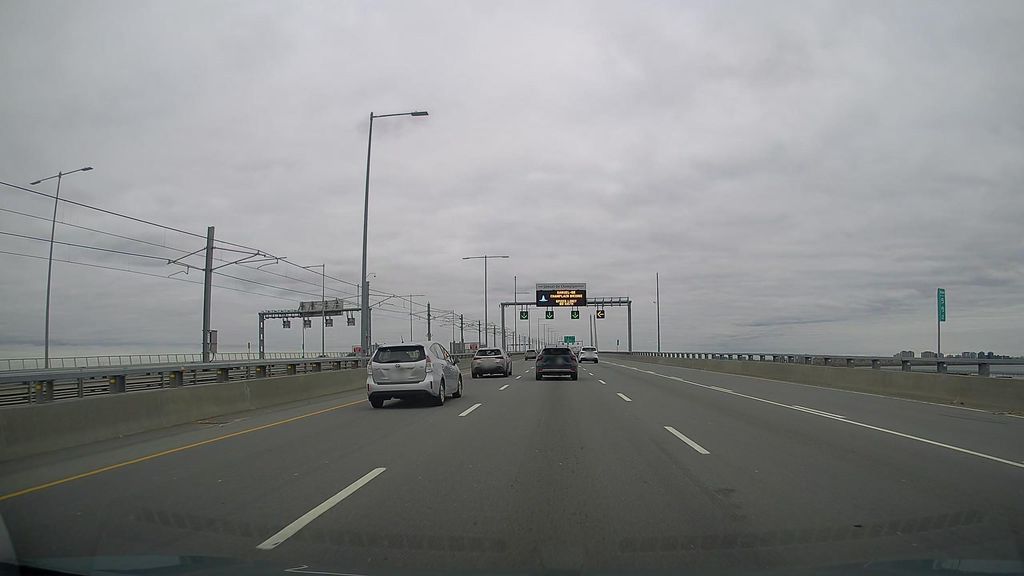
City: montreal